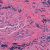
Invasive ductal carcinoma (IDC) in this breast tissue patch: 1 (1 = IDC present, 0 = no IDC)